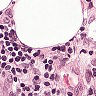
Metastatic tissue present: no